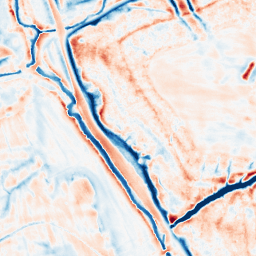
Category: edge_preserving
Decomposition family: bilateral
Decomposition parameters: d: 21
sigma_color: 25
sigma_space: 25
Upsampling method: cubic_mitchell
Upsampling parameters: scale: 8
Upsampling scale: 8